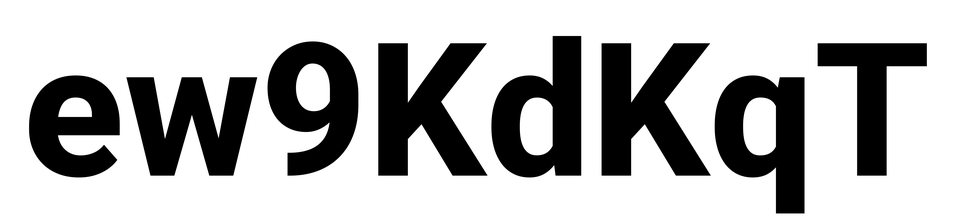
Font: Roboto_ExtraBold